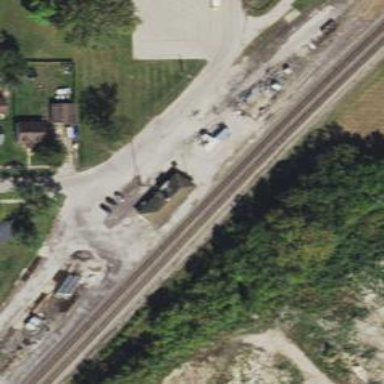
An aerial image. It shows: Railway service station.